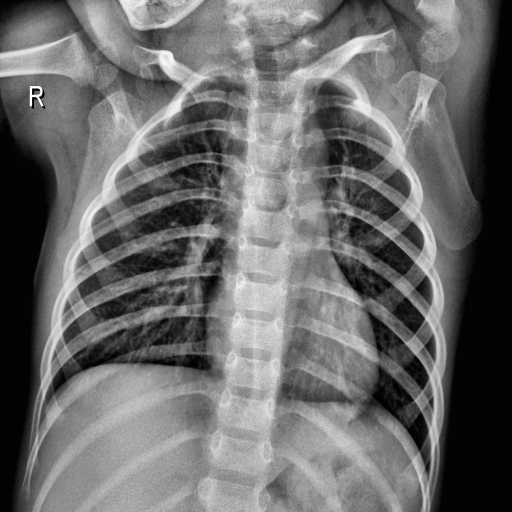
Finding: NORMAL